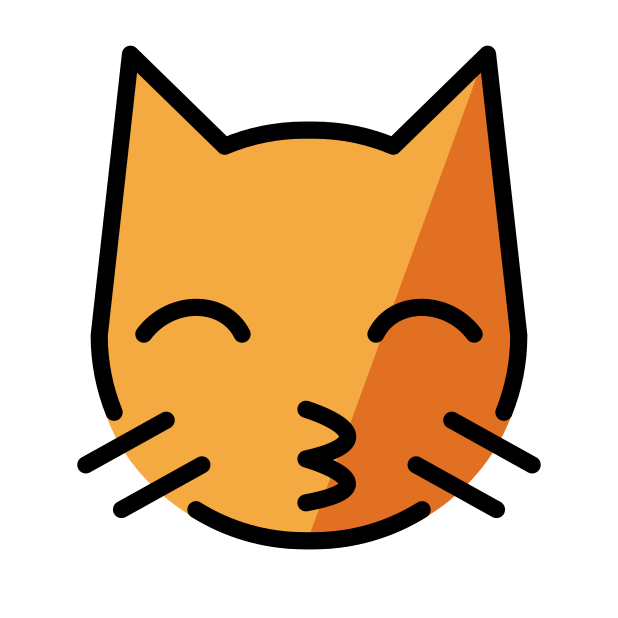
kissing cat